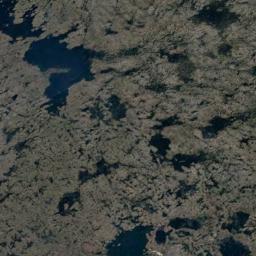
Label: wetland